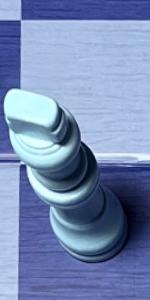
Label: King_White